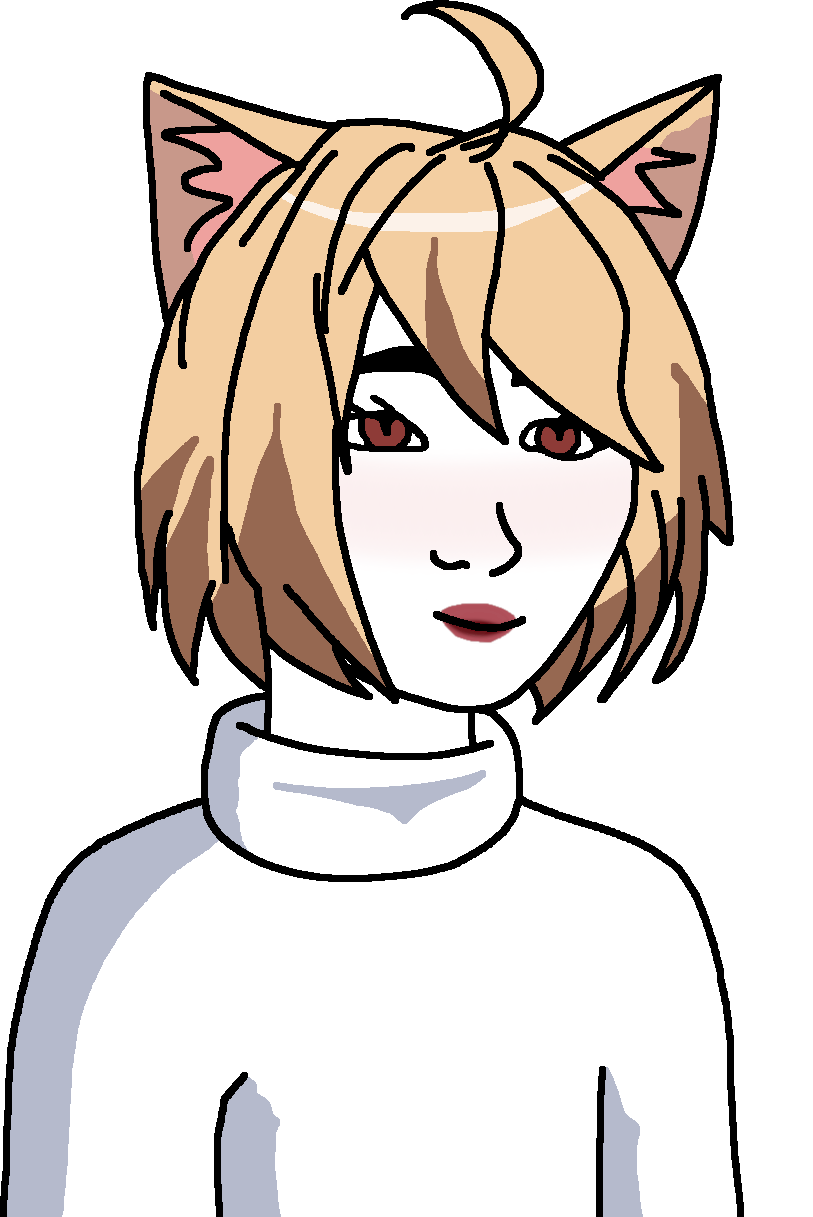
Label: 5_Doomer_Girl